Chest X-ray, AP view. Patient: 20 years old, sex M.
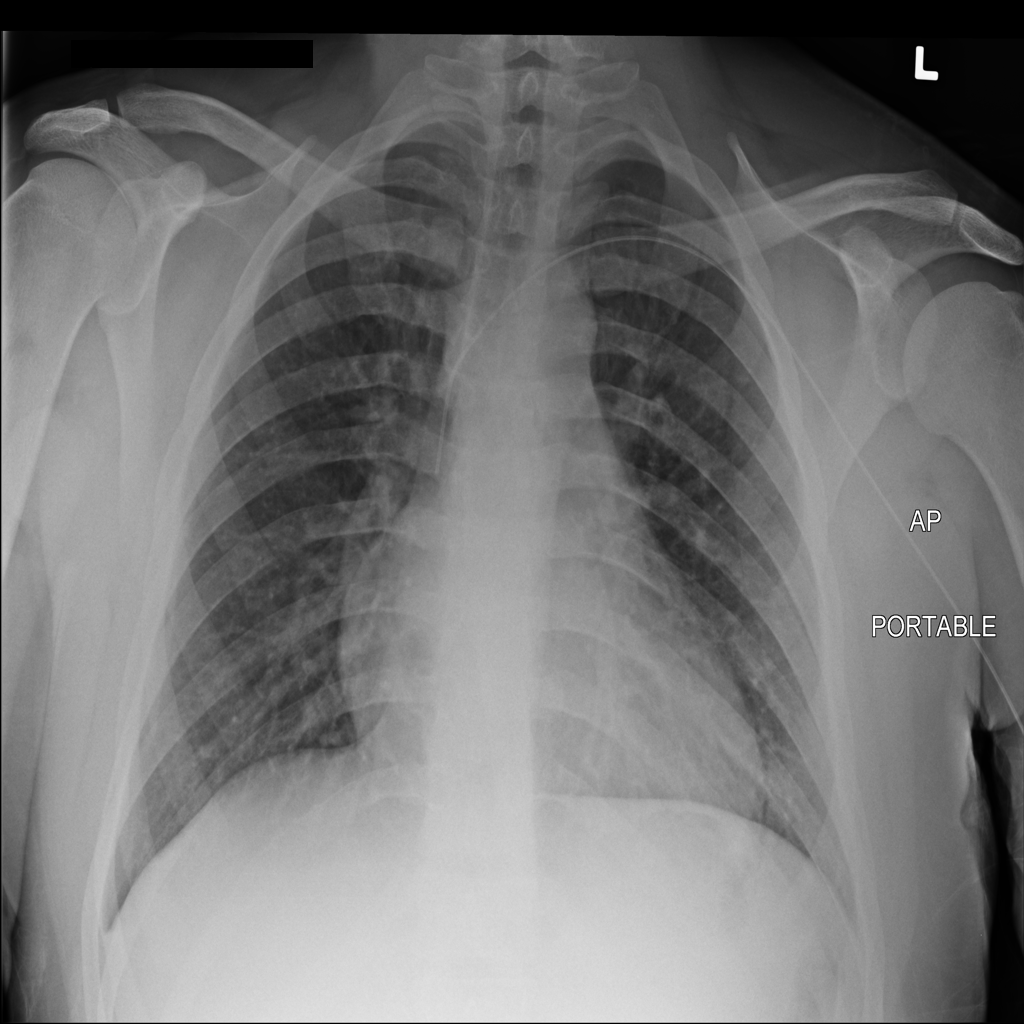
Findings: No Finding